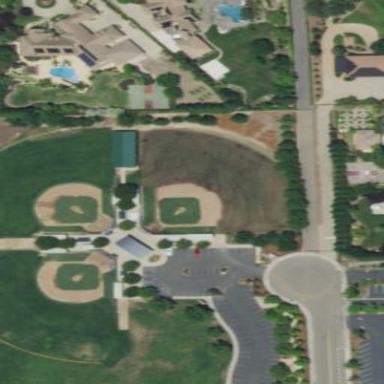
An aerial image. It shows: Baseball pitch for leisure and sports activities.